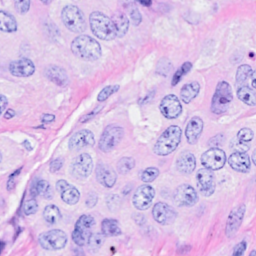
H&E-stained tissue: Breast